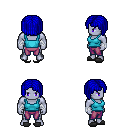
a pixel art fantasy rpg character, male body template, dark elf, purple skin, teal pirate shirt, magenta pants, blue pageboy hairstyle, white cloth bandages, gray slippers, four views (front, back, left, right), 2x2 character sprite sheet, small pixel art, hard edges, no anti-aliasing